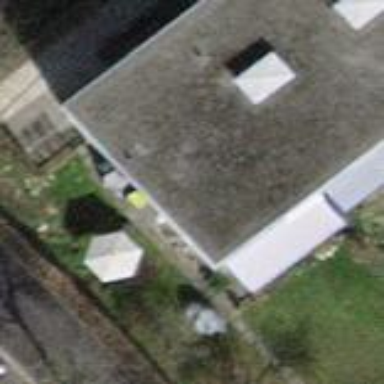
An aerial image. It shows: Terrace building with flat roof.